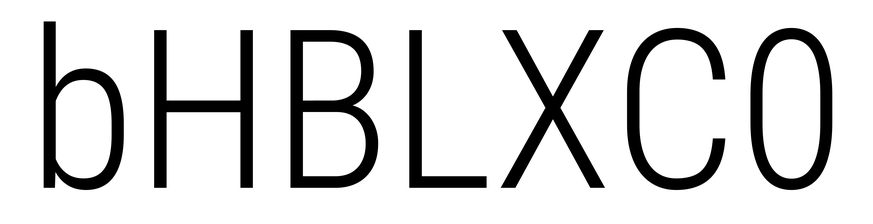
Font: Roboto_Condensed_Light